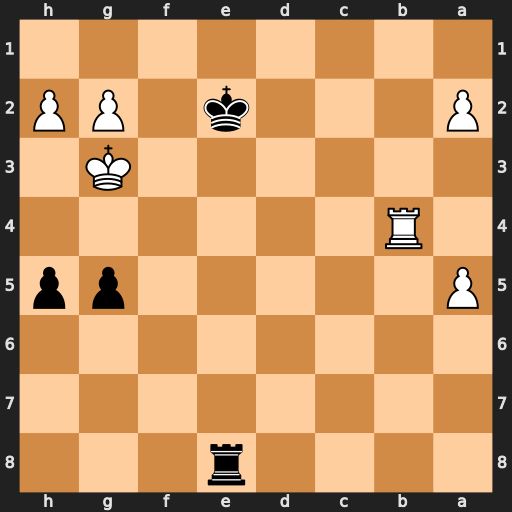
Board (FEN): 4r3/8/8/P5pp/1R6/6K1/P3k1PP/8
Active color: b
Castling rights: -
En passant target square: -
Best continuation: Re3#